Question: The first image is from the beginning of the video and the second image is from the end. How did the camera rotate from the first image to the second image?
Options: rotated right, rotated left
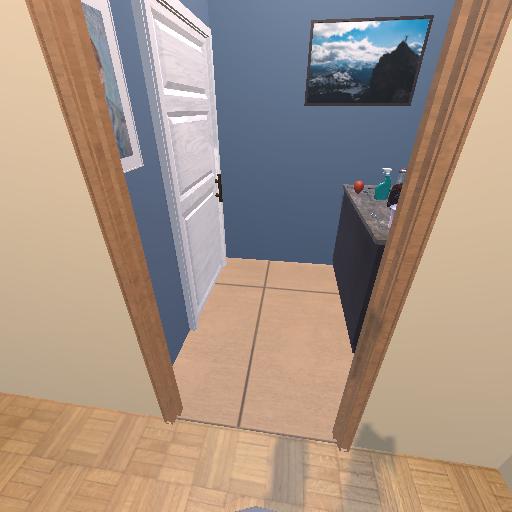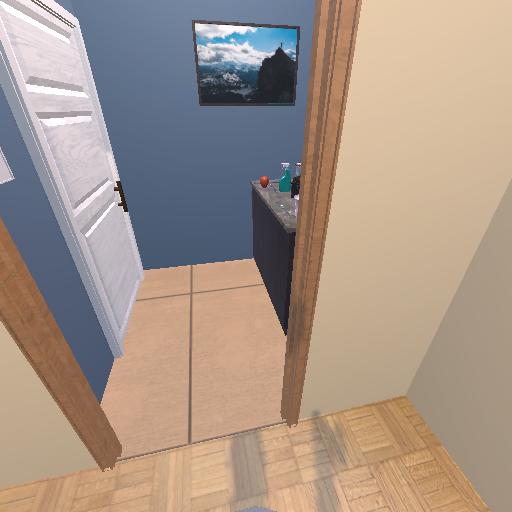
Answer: rotated right